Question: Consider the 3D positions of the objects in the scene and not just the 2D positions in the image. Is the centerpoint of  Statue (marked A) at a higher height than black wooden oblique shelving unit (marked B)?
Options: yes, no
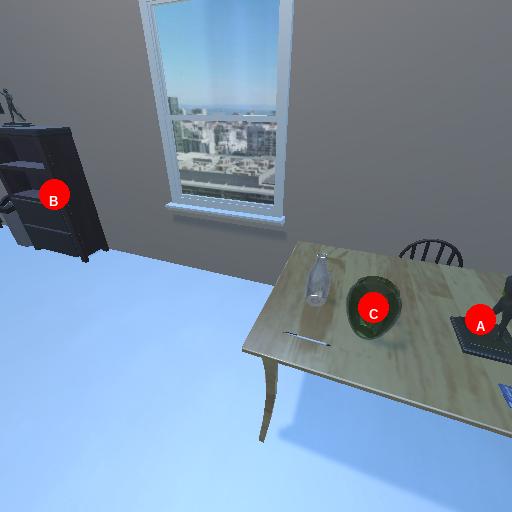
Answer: yes